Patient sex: F
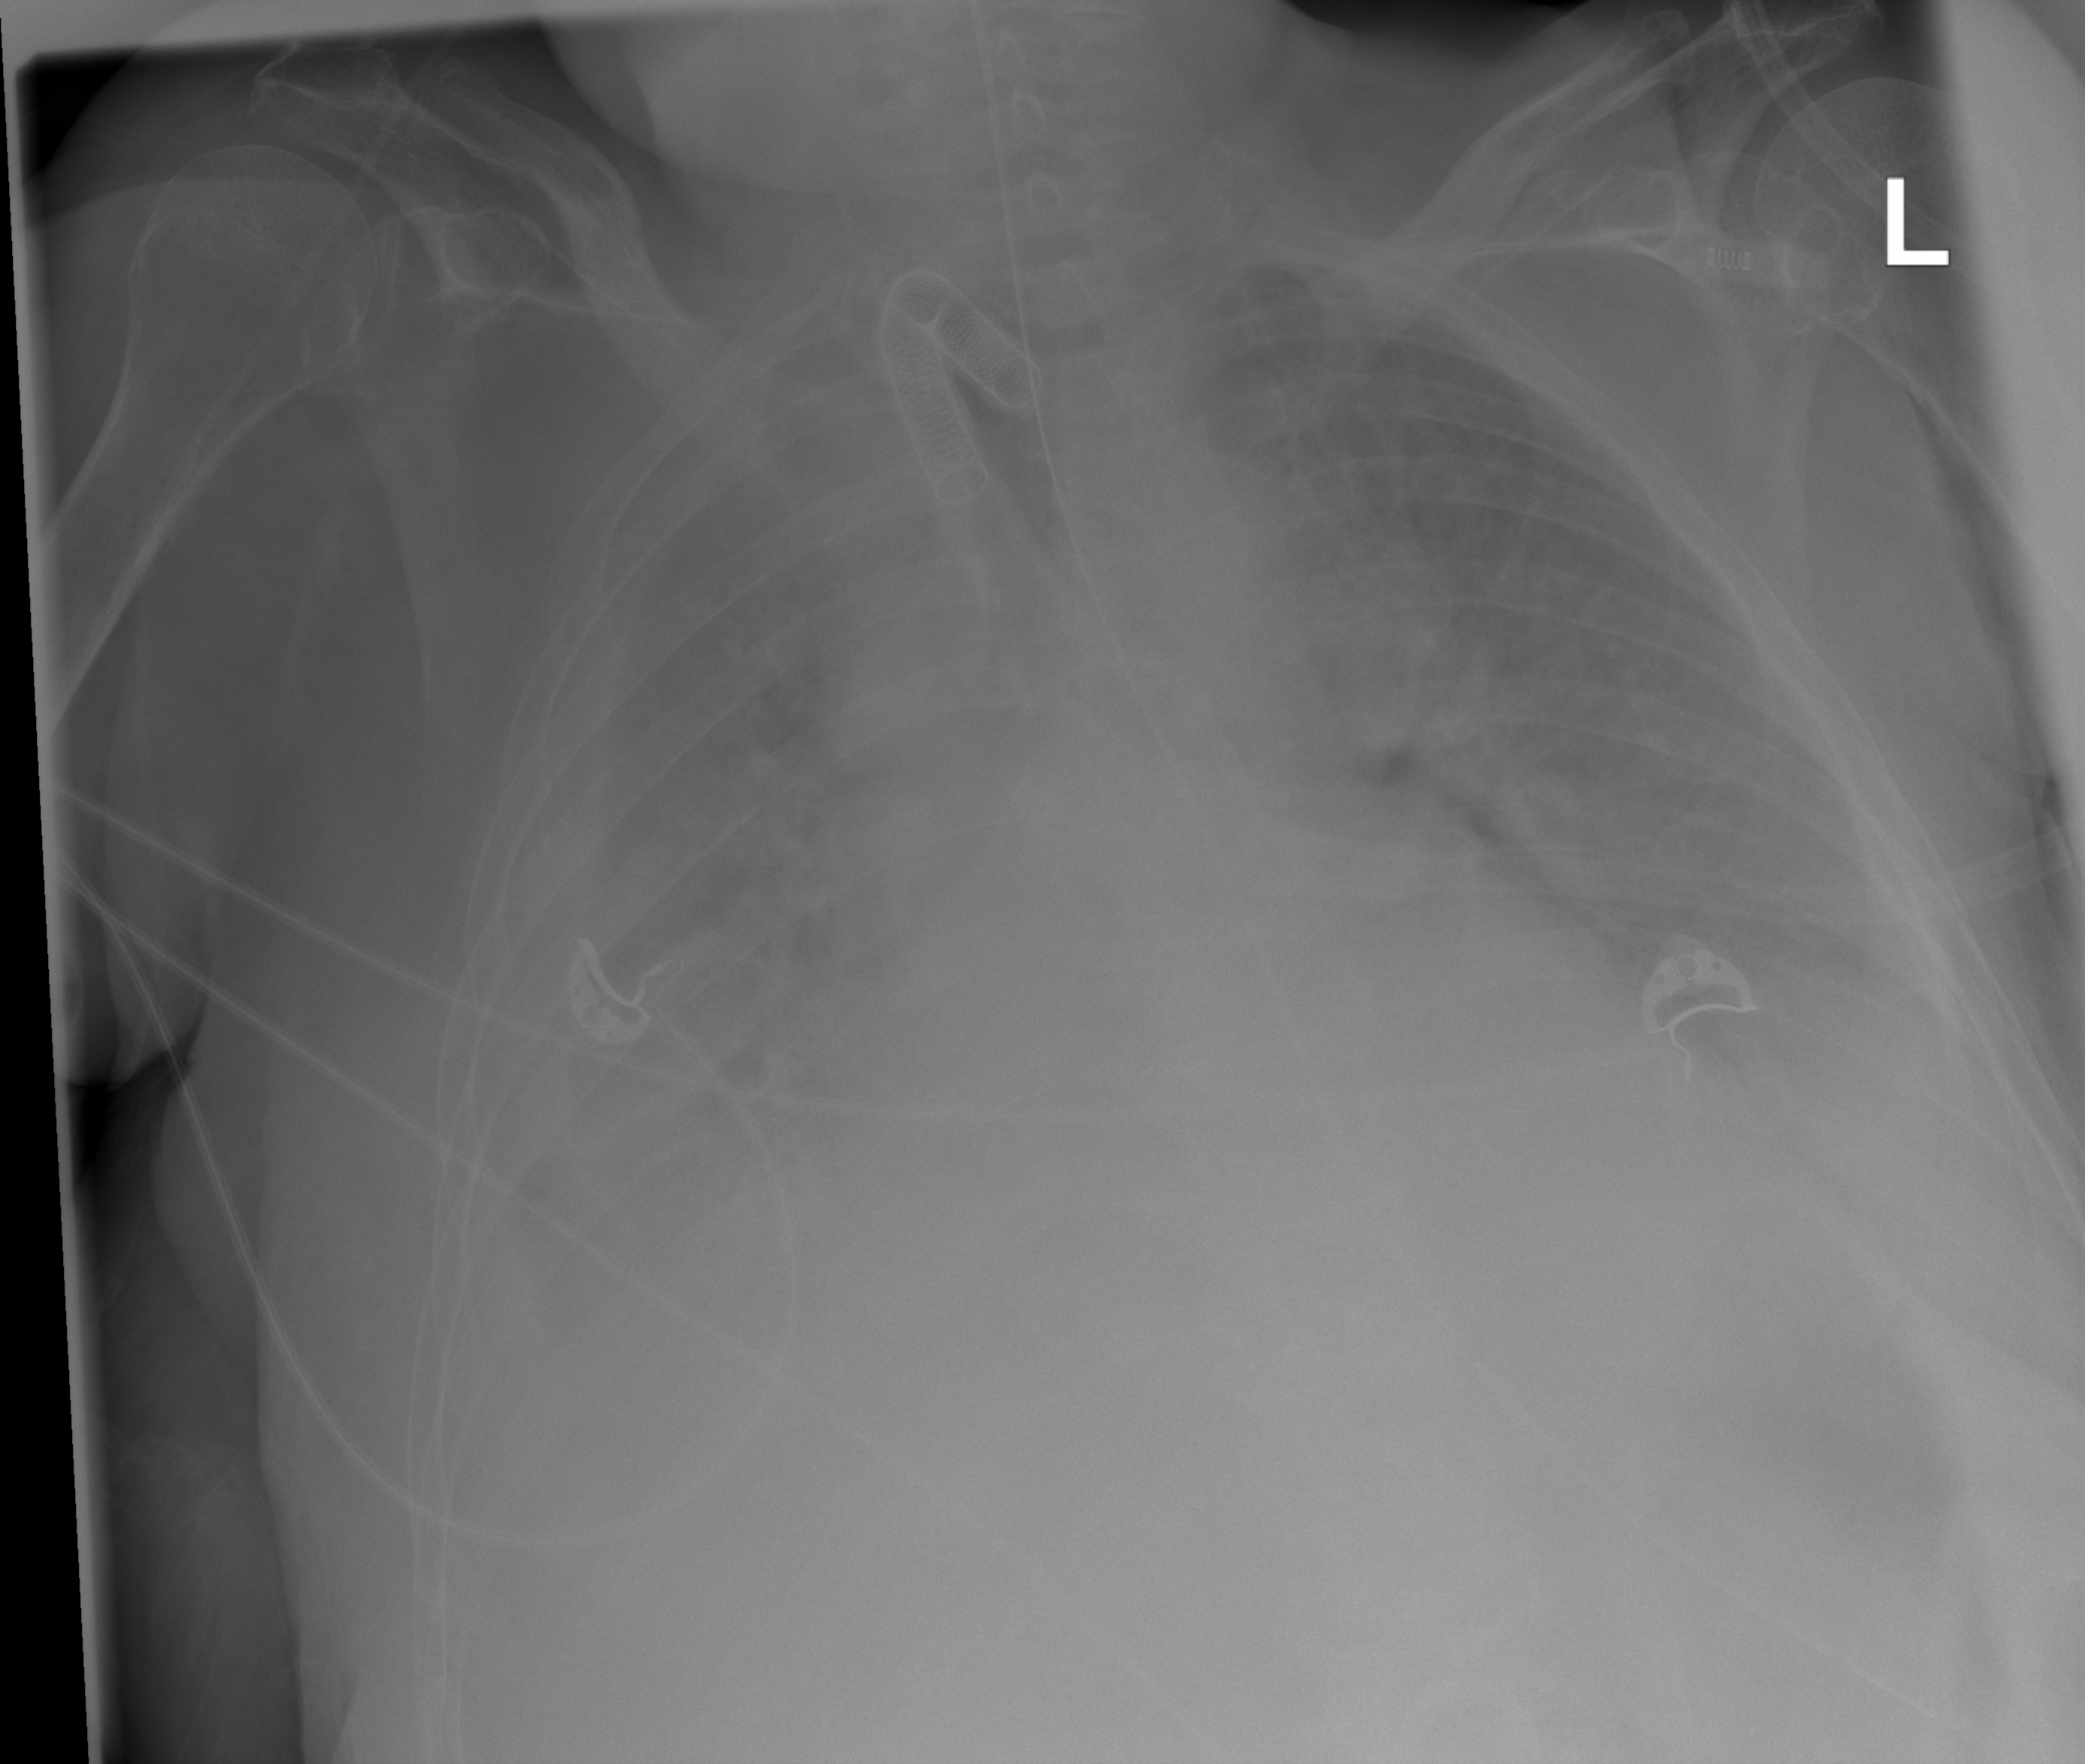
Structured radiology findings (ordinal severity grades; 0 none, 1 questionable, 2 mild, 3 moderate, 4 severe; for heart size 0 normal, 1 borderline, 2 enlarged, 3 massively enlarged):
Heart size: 0
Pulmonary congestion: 3
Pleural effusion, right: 3
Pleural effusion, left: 3
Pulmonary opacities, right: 2
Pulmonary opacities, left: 2
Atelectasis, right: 3
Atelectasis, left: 3